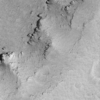
Label: not_dusty